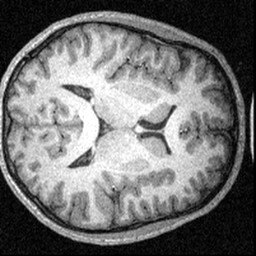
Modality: T1w
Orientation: axial
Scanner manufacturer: siemens
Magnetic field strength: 3 T
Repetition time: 1.57 s
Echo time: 0.00304 s